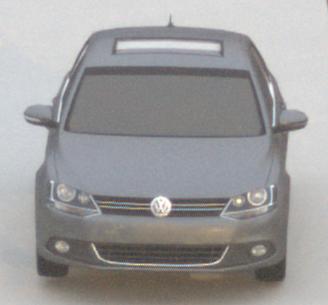
Make: VW
Model: Jetta 1.2 TSI
Detailed model: Jetta (IV)
Model produced from: 2011/01
Model produced until: 2014/08
Doors: 4
Color: gray
Road condition: dry road
Daytime: sunrise or sunset
Contrast: low contrast